Interaction volume radius: 5 \u00c5
Interaction volume height: 25 \u00c5
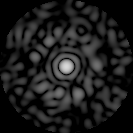
Disorder parameter: 0.8117